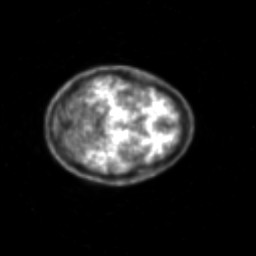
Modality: PET
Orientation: axial
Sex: female
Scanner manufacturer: siemens